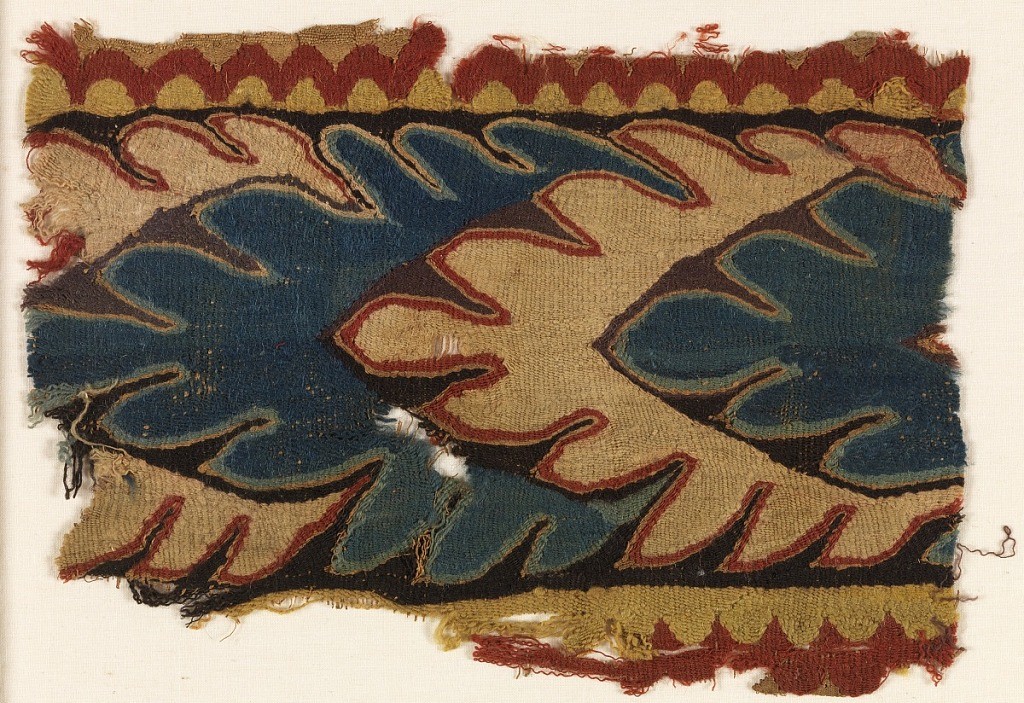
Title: Fragment
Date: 300–900
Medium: linen, wool Technique: plain weave with discontinuous wefts (tapestry)
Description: Fragment with continuous overlapping leaf pattern in natural wool, blue, red and purple